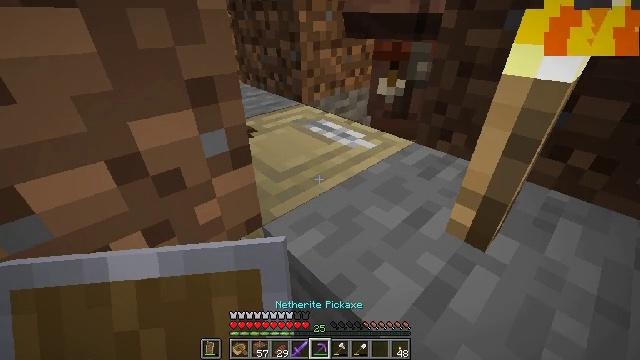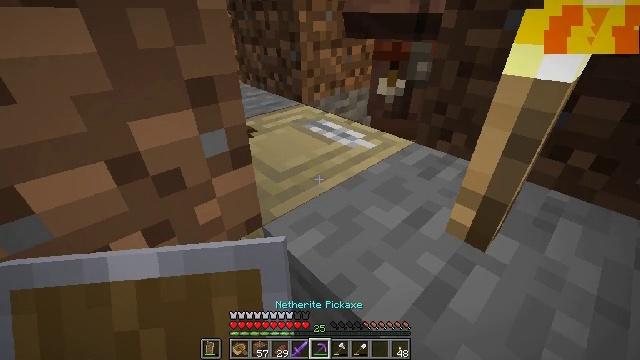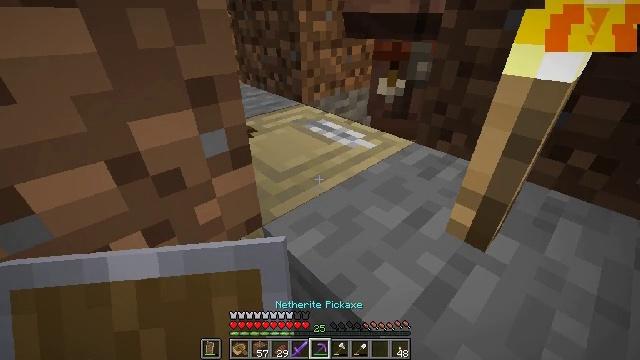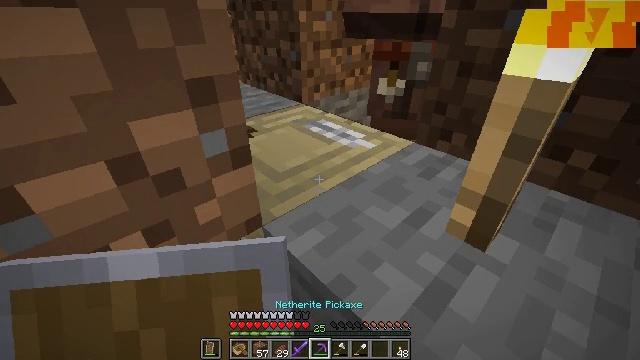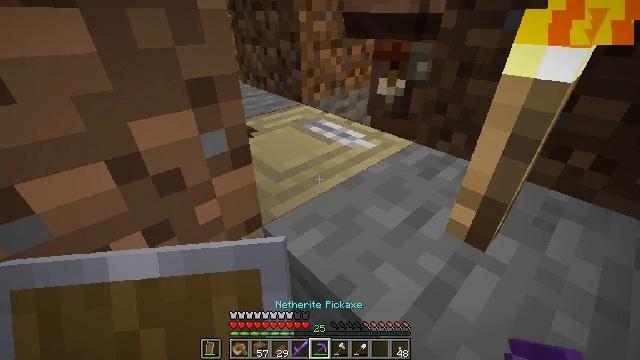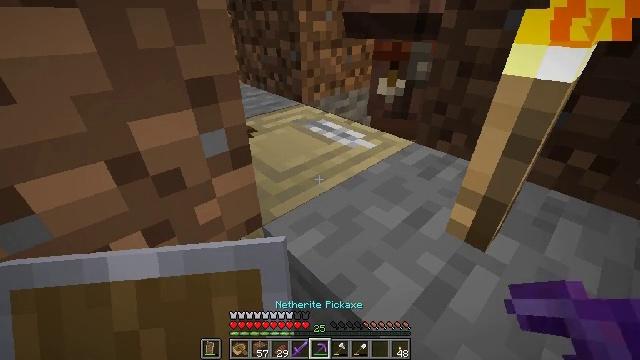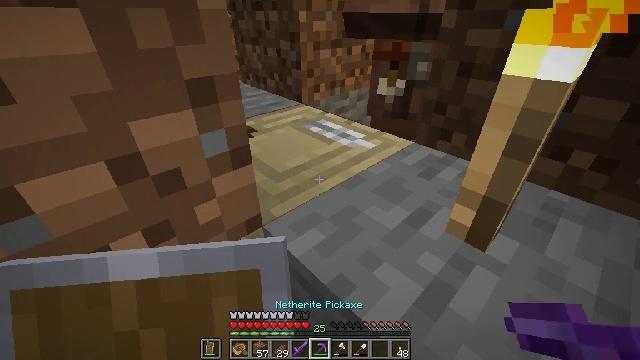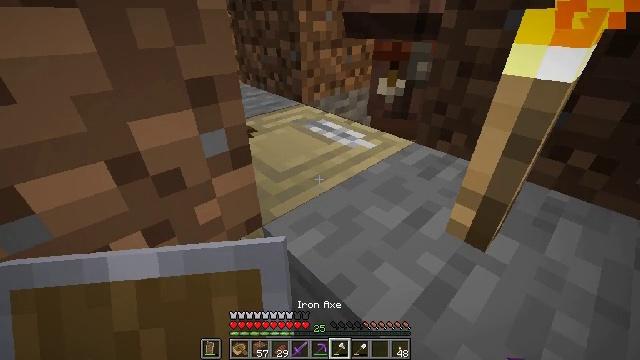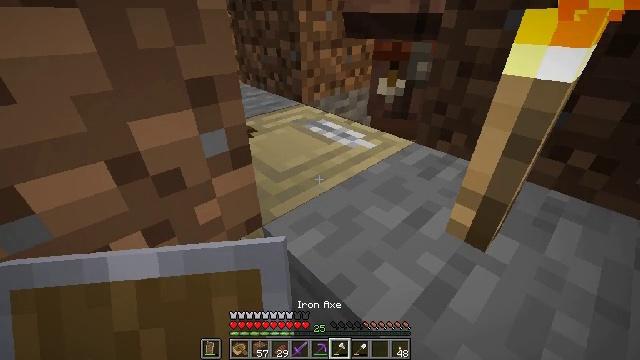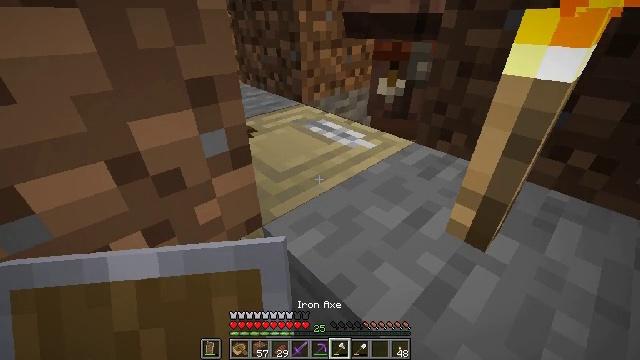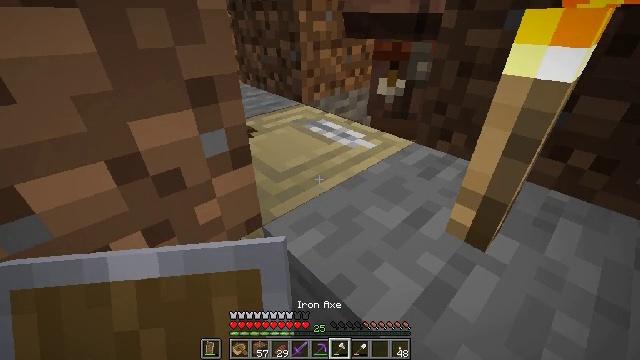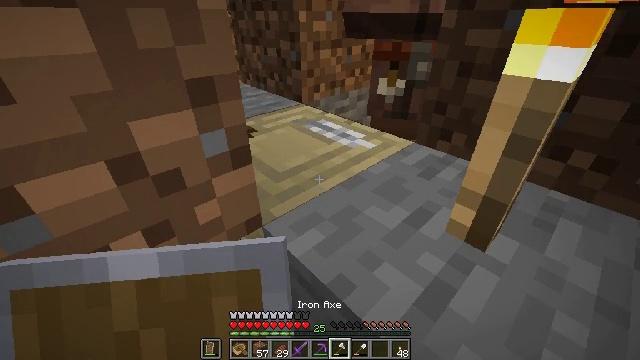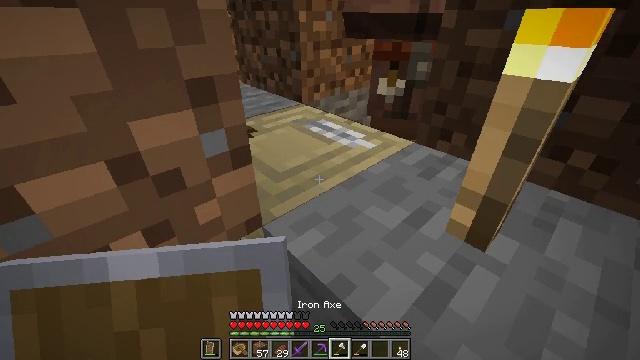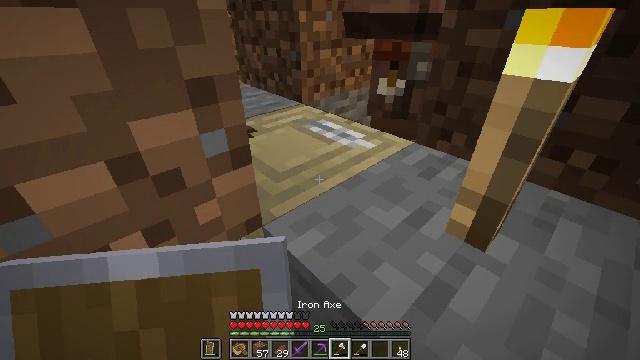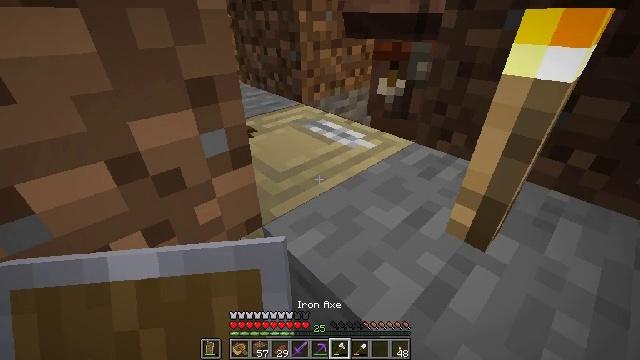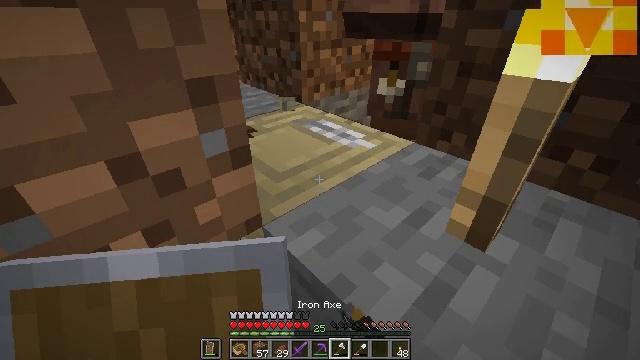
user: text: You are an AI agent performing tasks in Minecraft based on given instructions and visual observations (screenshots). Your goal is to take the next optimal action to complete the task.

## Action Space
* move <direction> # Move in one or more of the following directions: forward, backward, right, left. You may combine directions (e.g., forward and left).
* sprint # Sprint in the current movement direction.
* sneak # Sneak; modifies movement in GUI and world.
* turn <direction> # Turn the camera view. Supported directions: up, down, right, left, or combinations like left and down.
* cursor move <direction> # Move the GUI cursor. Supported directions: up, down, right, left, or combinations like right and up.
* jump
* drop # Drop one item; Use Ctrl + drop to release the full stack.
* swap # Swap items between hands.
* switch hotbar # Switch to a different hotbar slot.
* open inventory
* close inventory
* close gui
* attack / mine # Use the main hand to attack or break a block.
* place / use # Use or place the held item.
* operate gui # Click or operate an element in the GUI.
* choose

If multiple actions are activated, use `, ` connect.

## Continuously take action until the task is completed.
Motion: motion action
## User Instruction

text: Get the fletching table back into the inventory.
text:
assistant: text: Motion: no_op
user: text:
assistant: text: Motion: no_op
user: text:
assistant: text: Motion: no_op
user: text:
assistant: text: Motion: no_op
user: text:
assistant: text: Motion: no_op
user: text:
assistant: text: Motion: no_op
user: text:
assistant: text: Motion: no_op
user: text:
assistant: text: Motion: no_op
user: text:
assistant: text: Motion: no_op
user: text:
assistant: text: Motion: no_op
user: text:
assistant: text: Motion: no_op
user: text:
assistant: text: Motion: no_op
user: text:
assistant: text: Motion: no_op
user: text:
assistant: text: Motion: attack / mine
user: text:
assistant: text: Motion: attack / mine
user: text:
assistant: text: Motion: attack / mine
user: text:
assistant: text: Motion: attack / mine
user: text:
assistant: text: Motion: turn left, attack / mine
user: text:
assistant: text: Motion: attack / mine
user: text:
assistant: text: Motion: attack / mine
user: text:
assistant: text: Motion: attack / mine
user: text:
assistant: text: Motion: attack / mine
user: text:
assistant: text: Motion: attack / mine
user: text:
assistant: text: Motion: attack / mine
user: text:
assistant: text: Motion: attack / mine
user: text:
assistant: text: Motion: attack / mine
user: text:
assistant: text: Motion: attack / mine
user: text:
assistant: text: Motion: attack / mine
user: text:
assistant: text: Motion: attack / mine
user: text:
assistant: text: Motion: attack / mine